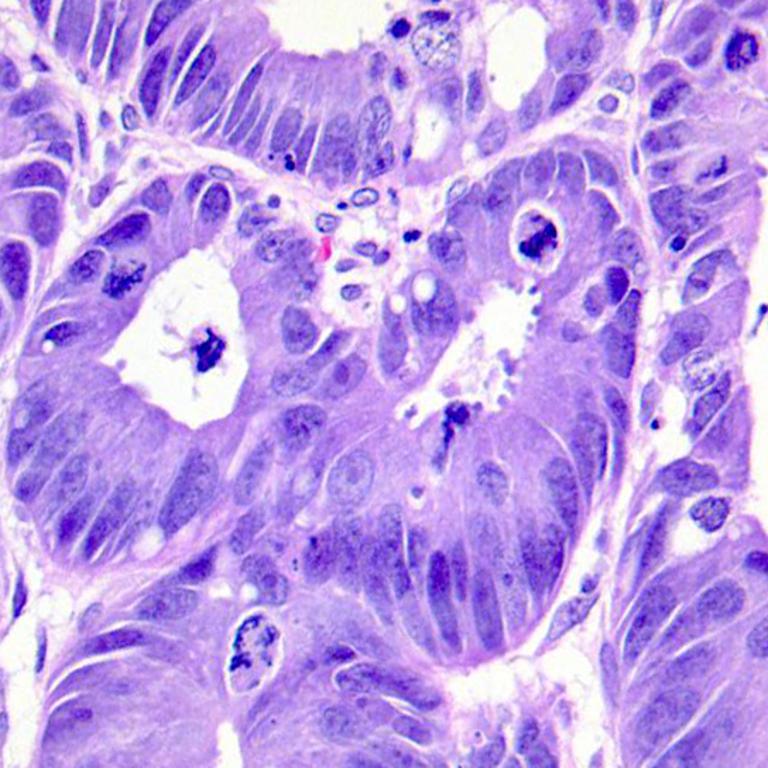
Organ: colon
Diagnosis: adenocarcinomas